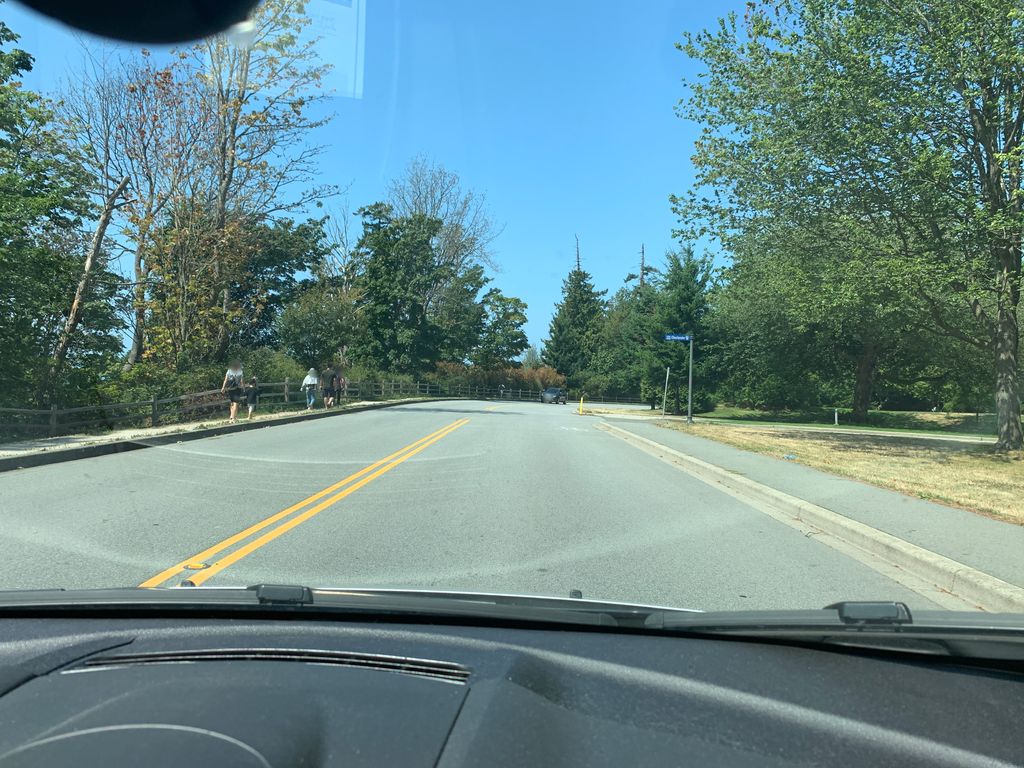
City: vancouver